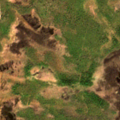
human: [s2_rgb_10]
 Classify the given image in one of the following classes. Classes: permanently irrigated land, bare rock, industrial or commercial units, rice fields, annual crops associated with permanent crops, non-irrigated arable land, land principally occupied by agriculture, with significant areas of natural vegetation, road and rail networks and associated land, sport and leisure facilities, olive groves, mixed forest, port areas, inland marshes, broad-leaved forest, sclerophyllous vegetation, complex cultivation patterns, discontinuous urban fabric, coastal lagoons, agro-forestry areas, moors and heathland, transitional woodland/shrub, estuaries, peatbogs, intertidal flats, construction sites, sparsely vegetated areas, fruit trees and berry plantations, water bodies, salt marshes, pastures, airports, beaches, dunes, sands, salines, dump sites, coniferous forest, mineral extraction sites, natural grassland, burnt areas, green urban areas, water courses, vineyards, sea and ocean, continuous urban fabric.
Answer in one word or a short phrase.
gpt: coniferous forest, mixed forest, transitional woodland/shrub, peatbogs